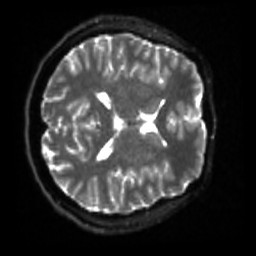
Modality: sbref
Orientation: axial
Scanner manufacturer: siemens
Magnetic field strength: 3 T
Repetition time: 4 s
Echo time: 0.0594 s